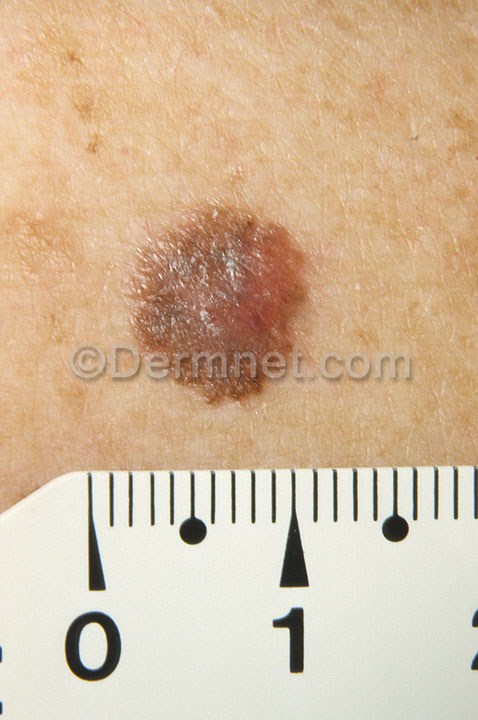
Disease: Melanoma Skin Cancer Nevi and Moles